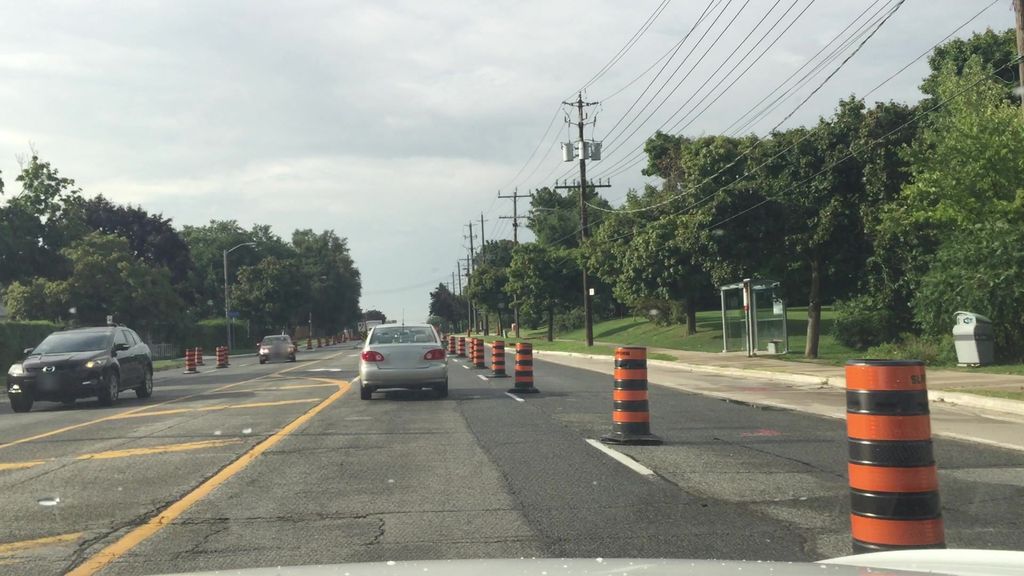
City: toronto